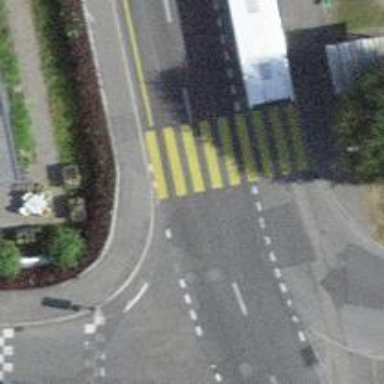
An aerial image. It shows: Uncontrolled zebra crossing with notable zebra markings.